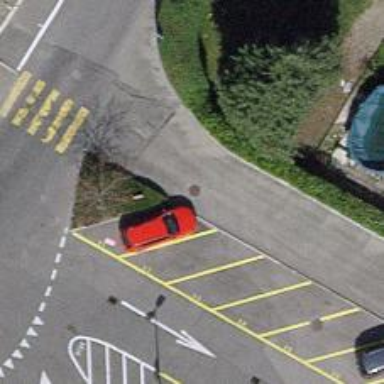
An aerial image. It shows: Car sharing facility.